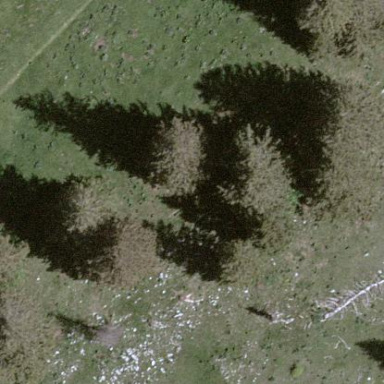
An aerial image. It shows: Forest area.